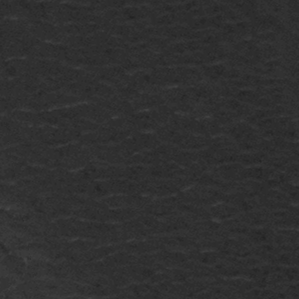
Label: frost